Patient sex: M
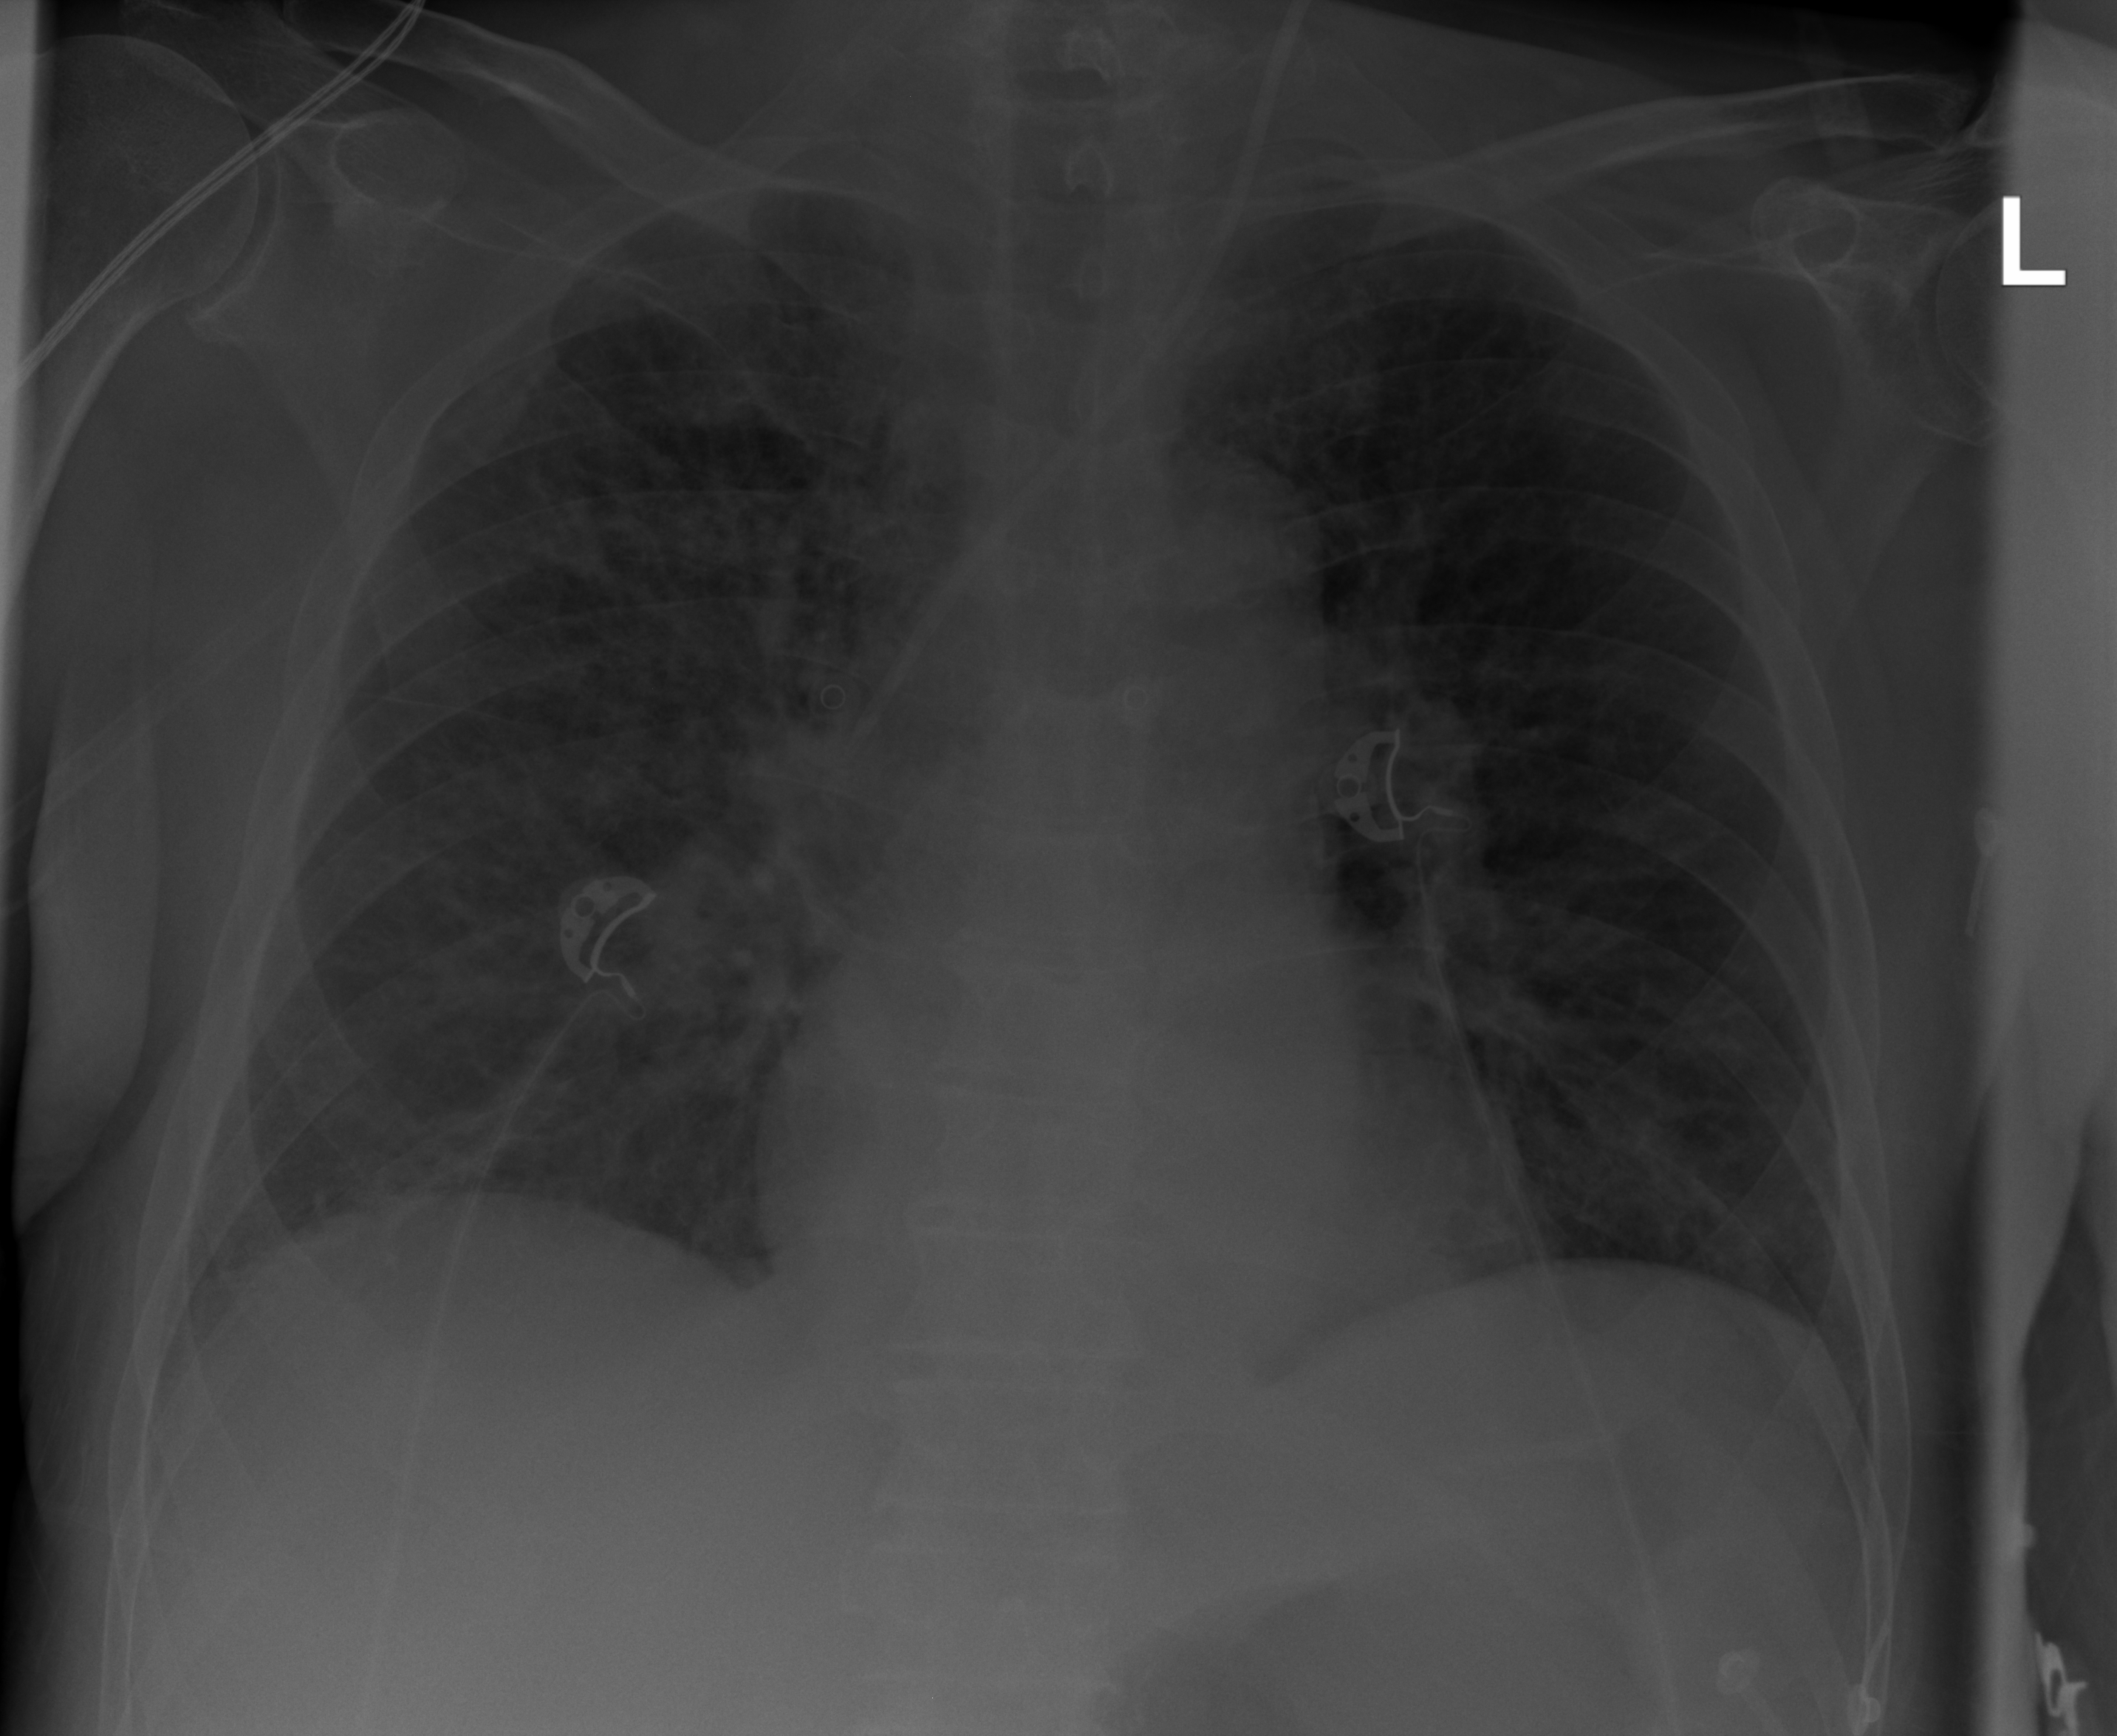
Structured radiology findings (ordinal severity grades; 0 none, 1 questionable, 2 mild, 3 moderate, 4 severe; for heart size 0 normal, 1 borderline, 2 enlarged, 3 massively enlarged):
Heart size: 0
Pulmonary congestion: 0
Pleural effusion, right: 0
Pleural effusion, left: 0
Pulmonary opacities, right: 3
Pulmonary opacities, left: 0
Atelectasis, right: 2
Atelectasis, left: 0